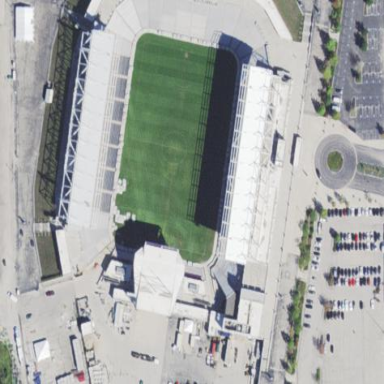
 providing space for leisure and sports activities."